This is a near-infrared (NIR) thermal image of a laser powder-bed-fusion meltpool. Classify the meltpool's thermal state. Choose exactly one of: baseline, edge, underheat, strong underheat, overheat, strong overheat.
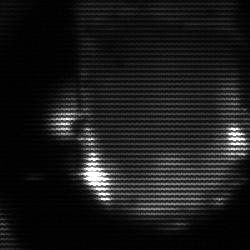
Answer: baseline